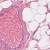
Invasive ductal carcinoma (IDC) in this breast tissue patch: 0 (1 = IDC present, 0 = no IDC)